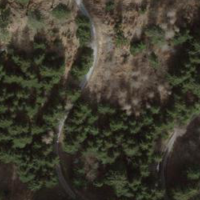
EUNIS habitat code: 43
Species observed at this site:
Petasites albus